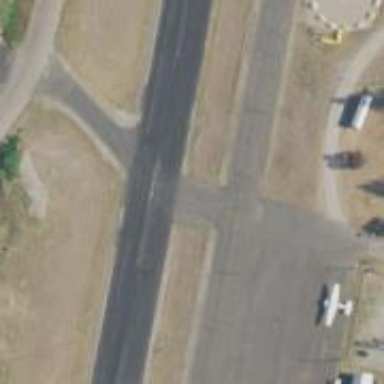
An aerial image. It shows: Image of taxiway at airport.